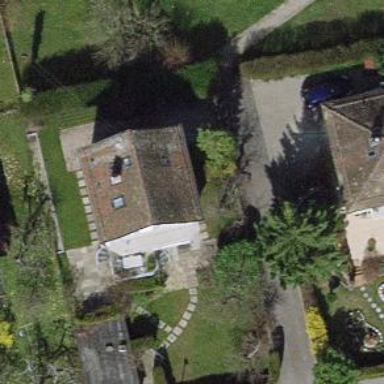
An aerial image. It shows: Detached building with hipped roof.